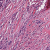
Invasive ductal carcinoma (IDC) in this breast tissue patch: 1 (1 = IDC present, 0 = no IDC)